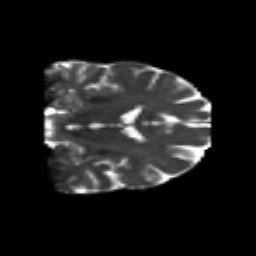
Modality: T2w
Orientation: coronal
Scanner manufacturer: siemens
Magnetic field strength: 3 T
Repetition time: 6.8 s
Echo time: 0.093 s